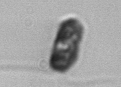
Label: flagellate